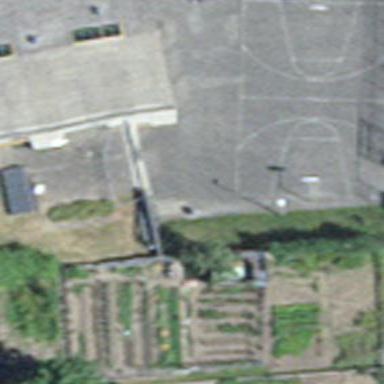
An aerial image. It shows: Basketball court with asphalt surface.